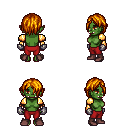
a pixel art fantasy rpg character, female body template, orc, green skin, gold arm armor, red pants, dark blonde bangs hairstyle, metal gloves, maroon shoes, four views (front, back, left, right), 2x2 character sprite sheet, small pixel art, hard edges, no anti-aliasing